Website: macys
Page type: billing-address
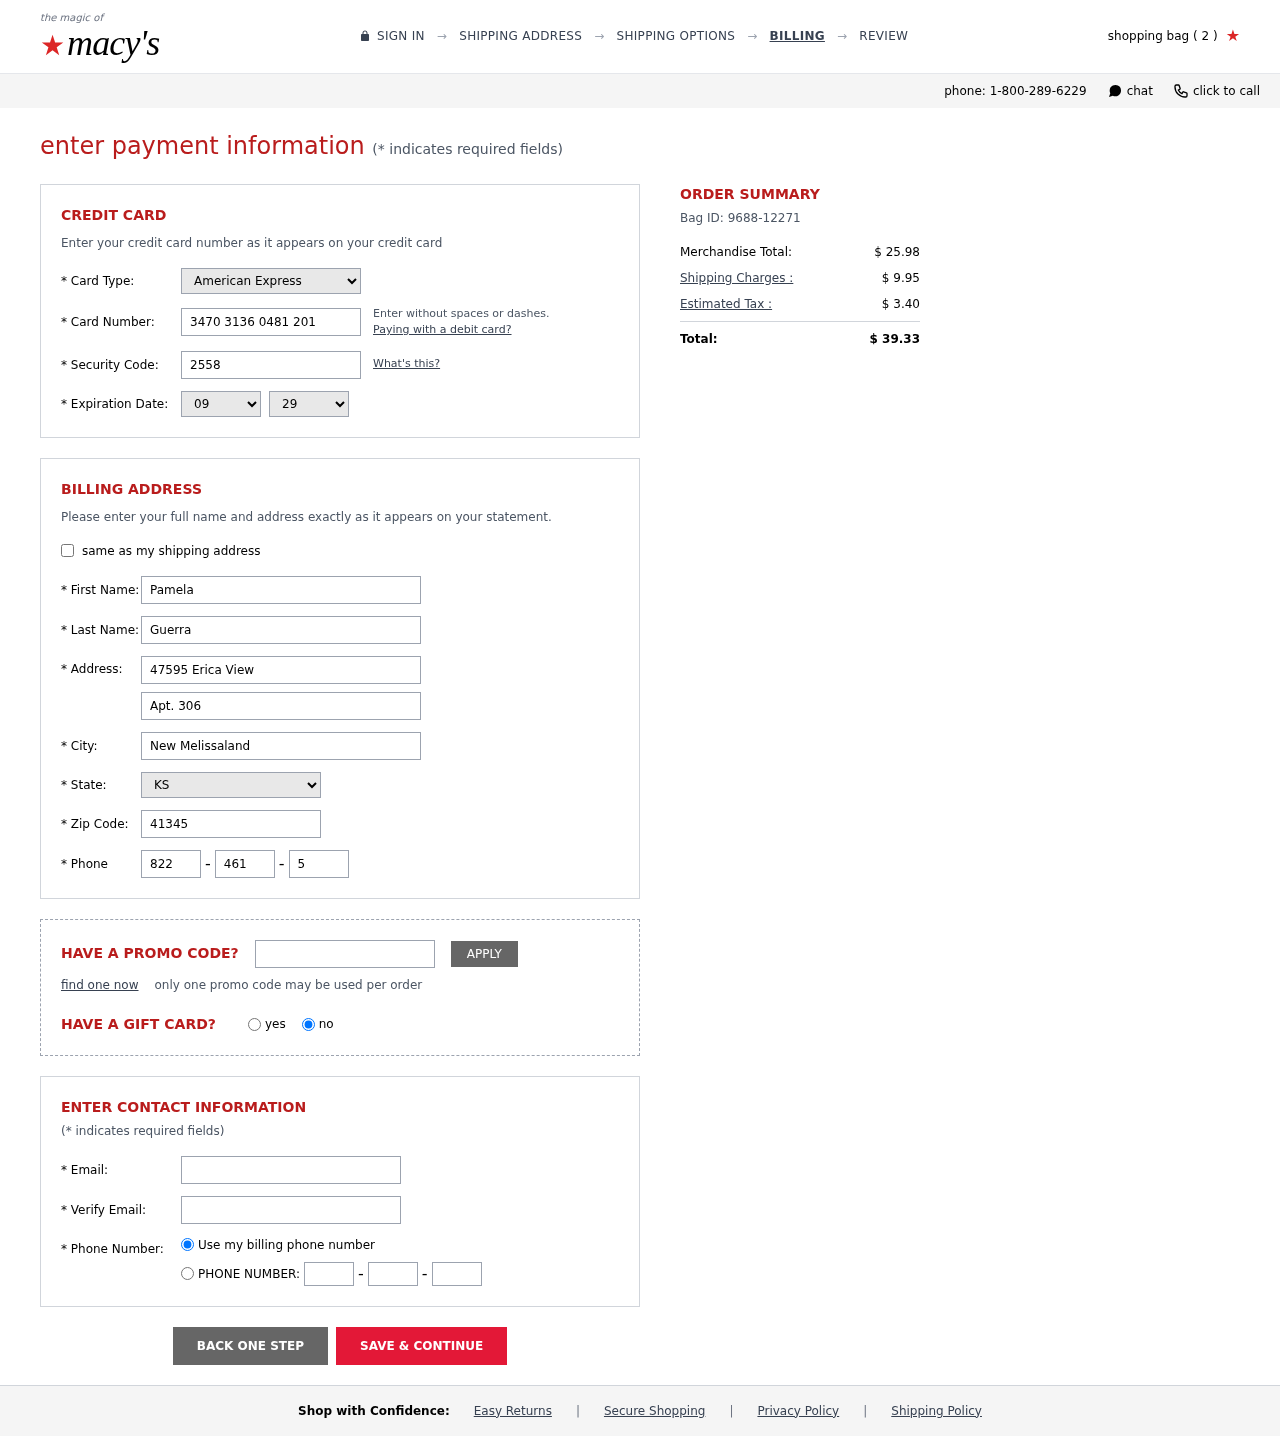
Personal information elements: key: PII_CARD_CVV
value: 2558
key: PII_CARD_EXPIRY_MONTH
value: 09
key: PII_CARD_EXPIRY_YEAR
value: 29
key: PII_CARD_NUMBER
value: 3470 3136 0481 201
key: PII_CARD_TYPE
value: American Express
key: PII_CITY
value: New Melissaland
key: PII_EMAIL
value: pamela.guerra@yahoo.com
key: PII_FIRSTNAME
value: Pamela
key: PII_LASTNAME
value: Guerra
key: PII_PHONE_AREA
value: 822
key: PII_PHONE_PREFIX
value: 461
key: PII_PHONE_SUFFIX
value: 5258
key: PII_POSTCODE
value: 41345
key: PII_STATE_ABBR
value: KS
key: PII_STREET
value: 47595 Erica View
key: PII_STREET2
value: Apt. 306
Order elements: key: ORDER_NUM_ITEMS
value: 2
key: ORDER_ID
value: Bag ID: 9688-12271
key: ORDER_SUBTOTAL
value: $ 25.98
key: ORDER_SHIPPING_COST
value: $ 9.95
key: ORDER_TAX
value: $ 3.40
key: ORDER_TOTAL
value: $ 39.33